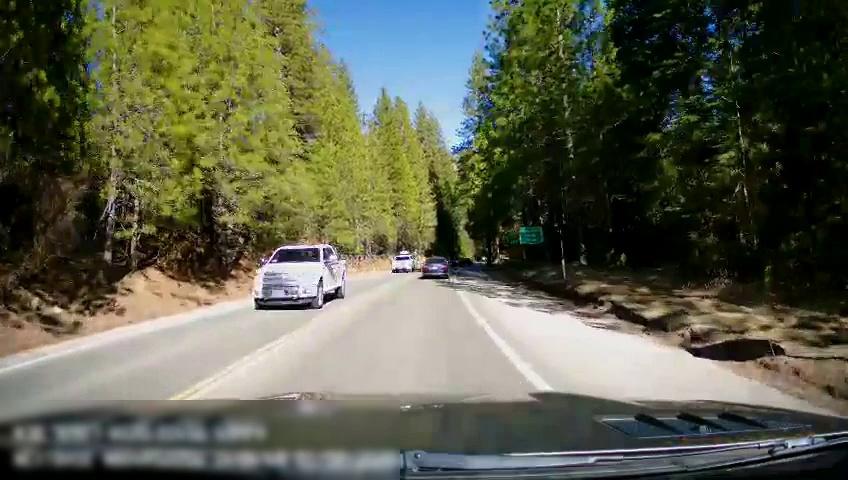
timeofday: Day
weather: Sunny
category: Drivable Space
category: Vehicles | Truck
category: Vehicles | SUV
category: Vehicles | Car
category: Lanes | Opposite Lane
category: Lanes | Opposite Lane
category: Lanes | Current Lane
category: Lanes | Current Lane
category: Traffic | Signs